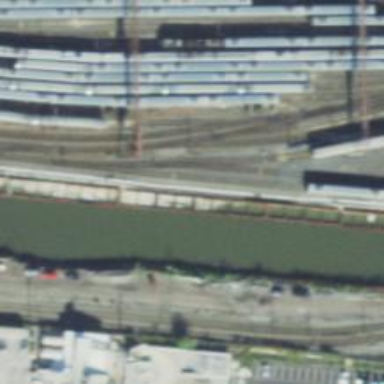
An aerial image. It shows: Railway yard in service.